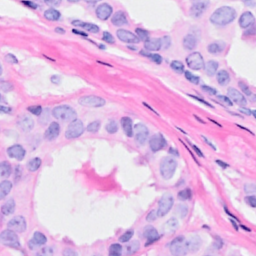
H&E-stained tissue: Breast